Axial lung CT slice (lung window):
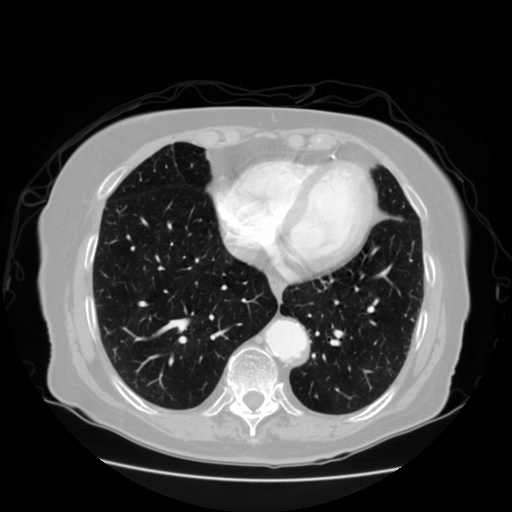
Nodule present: no